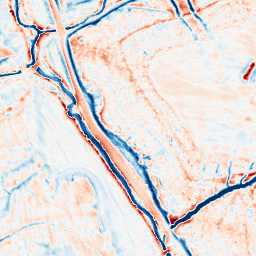
Category: edge_preserving
Decomposition family: guided
Decomposition parameters: radius: 4
eps: 0.001
Upsampling method: bicubic
Upsampling parameters: scale: 4
Upsampling scale: 4